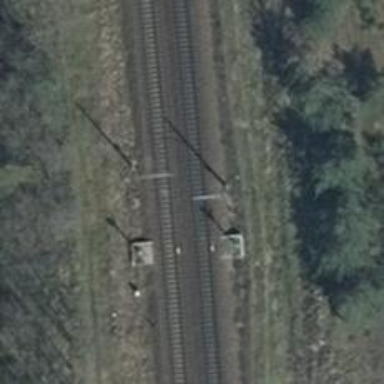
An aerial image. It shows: Railway milestone with catenary mast.